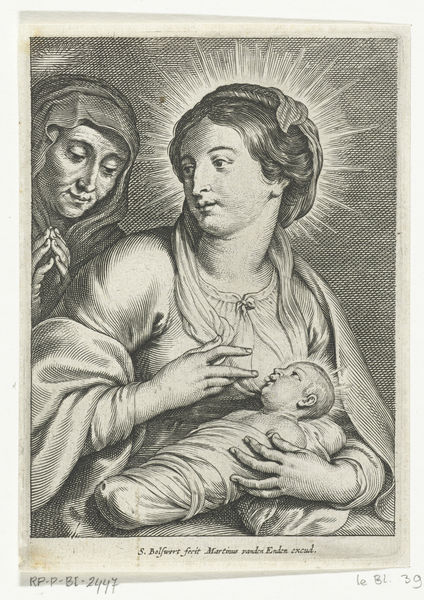
Titel: Maria geeft het kind de borst, met Heilige Anna
Künstler: Schelte Adamsz. Bolswert
Standort: Amsterdam
Institution: Rijksmuseum
Schlagwörter: frau, zeichnung, blicken, kind, schrift, baby, strahlen, stillen, druck, radierung, titel, beten, jesus, maria, aureole, säugling